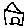
Label: house